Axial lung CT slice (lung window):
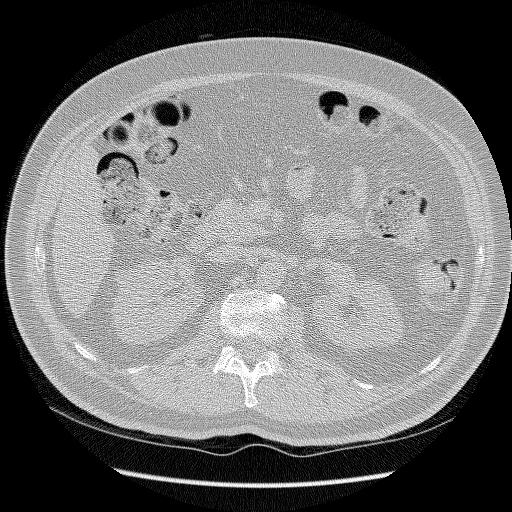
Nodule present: no